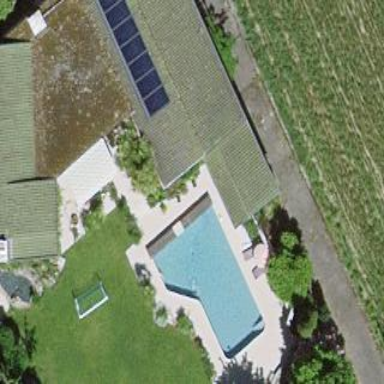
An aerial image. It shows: Swimming pool located in leisure land.